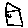
Label: house